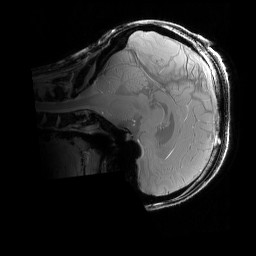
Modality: PDw
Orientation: sagittal
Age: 28
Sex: female
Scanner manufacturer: siemens
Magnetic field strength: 6.98 T
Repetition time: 1.78 s
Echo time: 0.00386 s